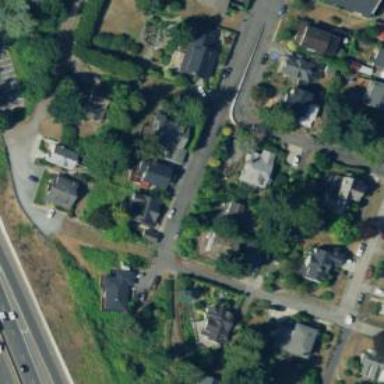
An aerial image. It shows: Residential road with sidewalk on the left side.